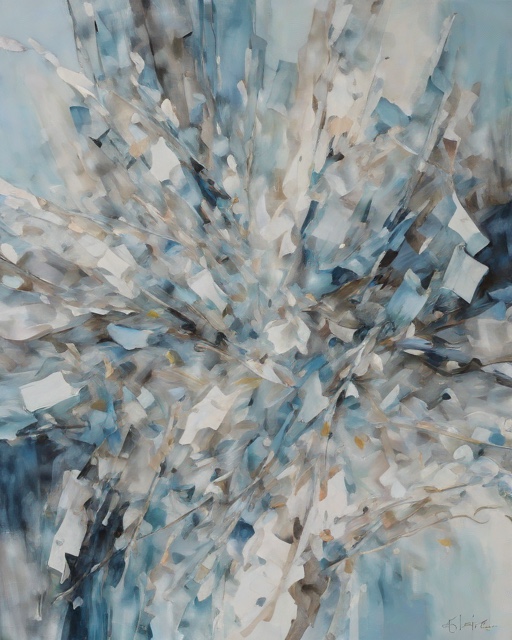
Category: Spring